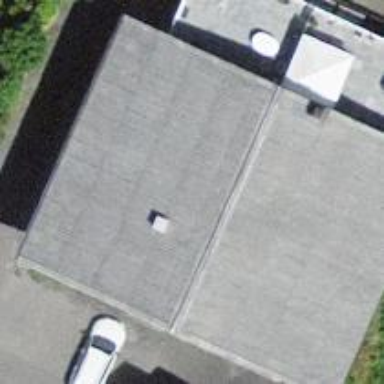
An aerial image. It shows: Industrial building.